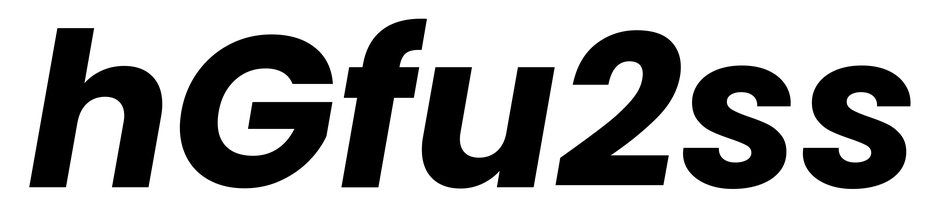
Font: Poppins-BoldItalic